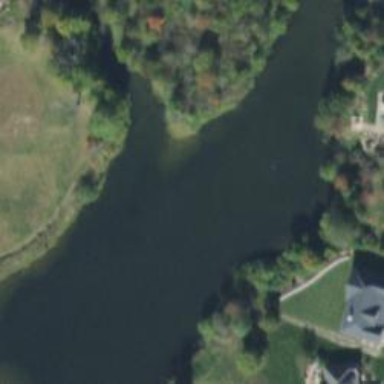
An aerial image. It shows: Serene lake.